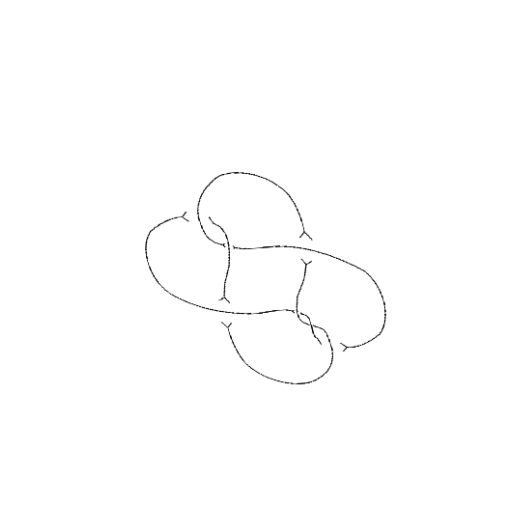
Crossing number: 7